Interaction volume radius: 10 \u00c5
Interaction volume height: 35 \u00c5
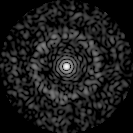
Disorder parameter: 0.8429